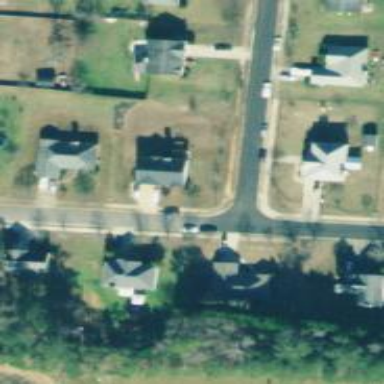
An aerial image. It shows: Residential road with separate sidewalk.